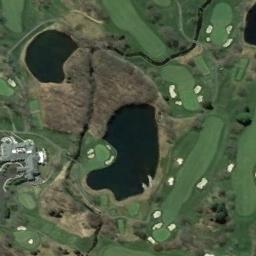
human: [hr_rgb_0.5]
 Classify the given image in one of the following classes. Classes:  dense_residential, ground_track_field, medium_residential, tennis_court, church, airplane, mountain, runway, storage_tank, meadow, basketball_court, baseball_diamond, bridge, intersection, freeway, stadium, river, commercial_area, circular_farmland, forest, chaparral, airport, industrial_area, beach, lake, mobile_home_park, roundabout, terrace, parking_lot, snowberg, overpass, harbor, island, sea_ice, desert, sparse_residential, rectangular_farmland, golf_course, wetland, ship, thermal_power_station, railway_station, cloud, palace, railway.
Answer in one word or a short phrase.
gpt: golf_course